Brain MRI, t2w sequence, axial 2D slice.
Patient: age 40, sex F, weight 95 kg, height 1.95 m
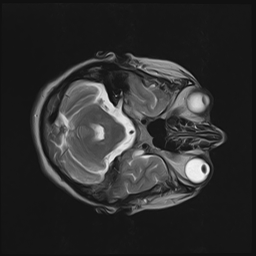